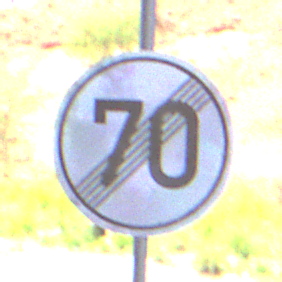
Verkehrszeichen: EndeGeschwindigkeit70
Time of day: Midday
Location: Roofed (Underpass)
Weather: Clear
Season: NotSpecified
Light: Natural